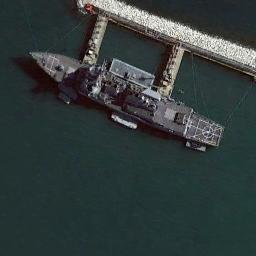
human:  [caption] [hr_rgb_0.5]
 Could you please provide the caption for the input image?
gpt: There is a ship at sea .

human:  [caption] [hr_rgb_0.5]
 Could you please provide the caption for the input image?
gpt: There is a ship in the blue water on the shore .

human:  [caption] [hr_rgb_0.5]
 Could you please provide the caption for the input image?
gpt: An iron cyan ship docked by the dock .

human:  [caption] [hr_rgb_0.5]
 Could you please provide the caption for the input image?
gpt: The cargo ship is docked at the dock and the water is dark green .

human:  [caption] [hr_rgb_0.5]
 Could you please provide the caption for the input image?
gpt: The black ship is at the harbor .